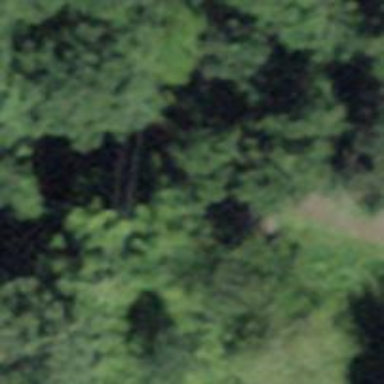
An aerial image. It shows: Path on bridge.